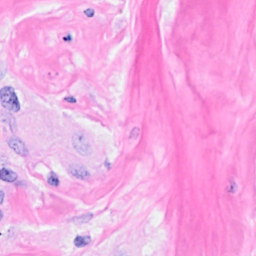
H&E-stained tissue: Breast